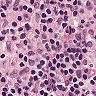
Metastatic tissue present: no